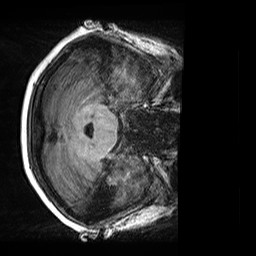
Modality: T1w
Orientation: axial
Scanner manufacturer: siemens
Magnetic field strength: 3 T
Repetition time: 2.5 s
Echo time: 0.00299 s